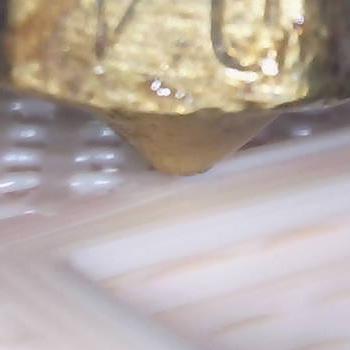
Flow rate: 84%